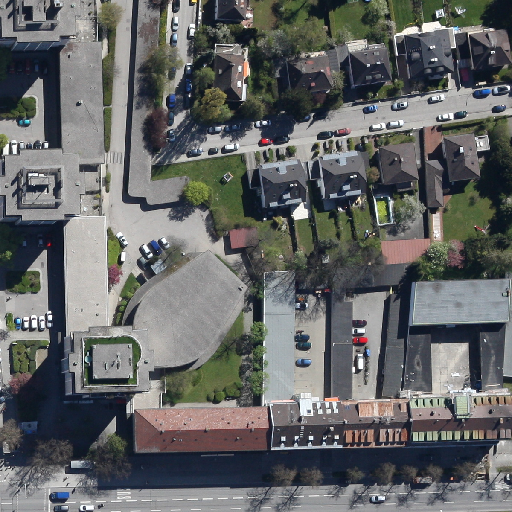
Referring expression: light-duty vehicle